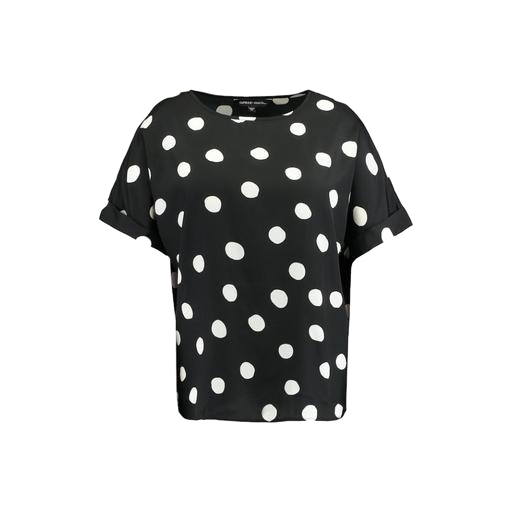
black plus size printed t-shirt only macy, black polka-dot shirt, short-sleeve top only macy, white background